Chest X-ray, PA view. Patient: 60 years old, sex M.
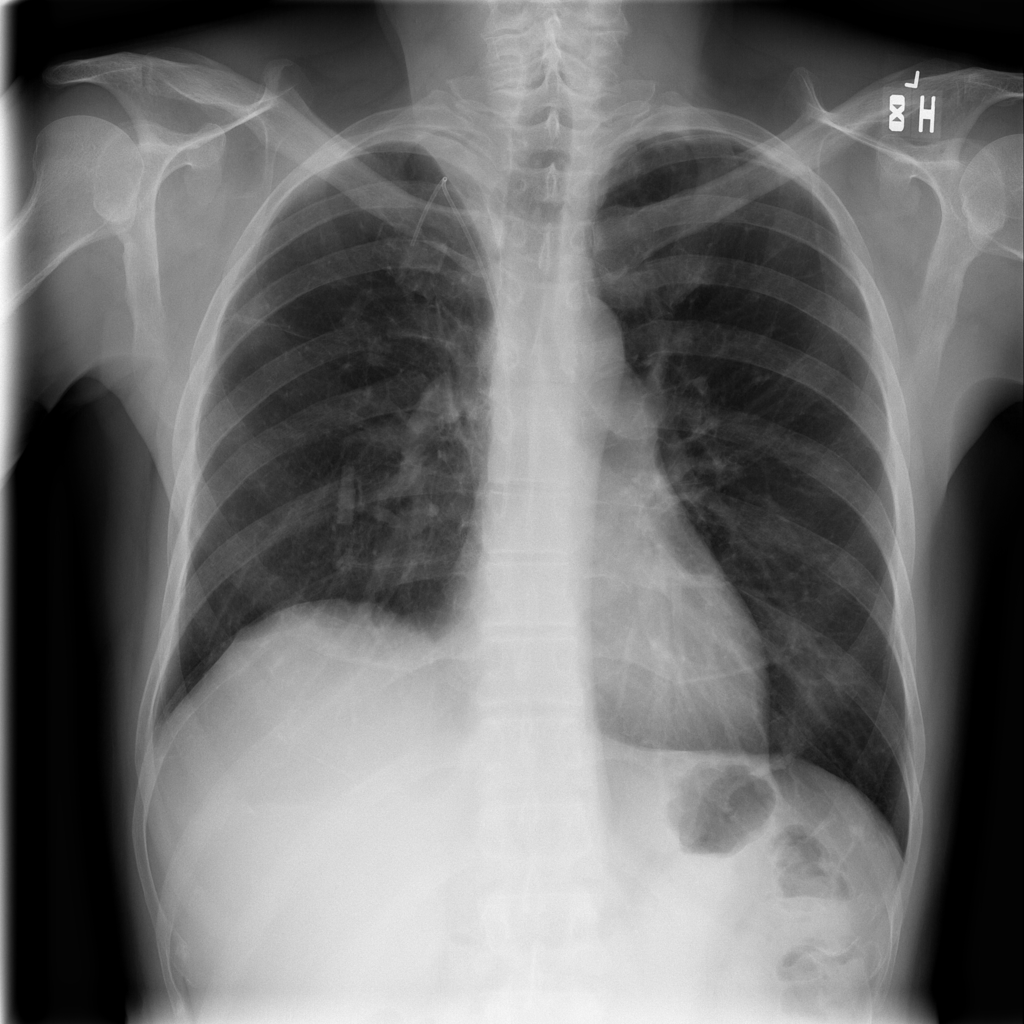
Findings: Pleural_Thickening